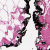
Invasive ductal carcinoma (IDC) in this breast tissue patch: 0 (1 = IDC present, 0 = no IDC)